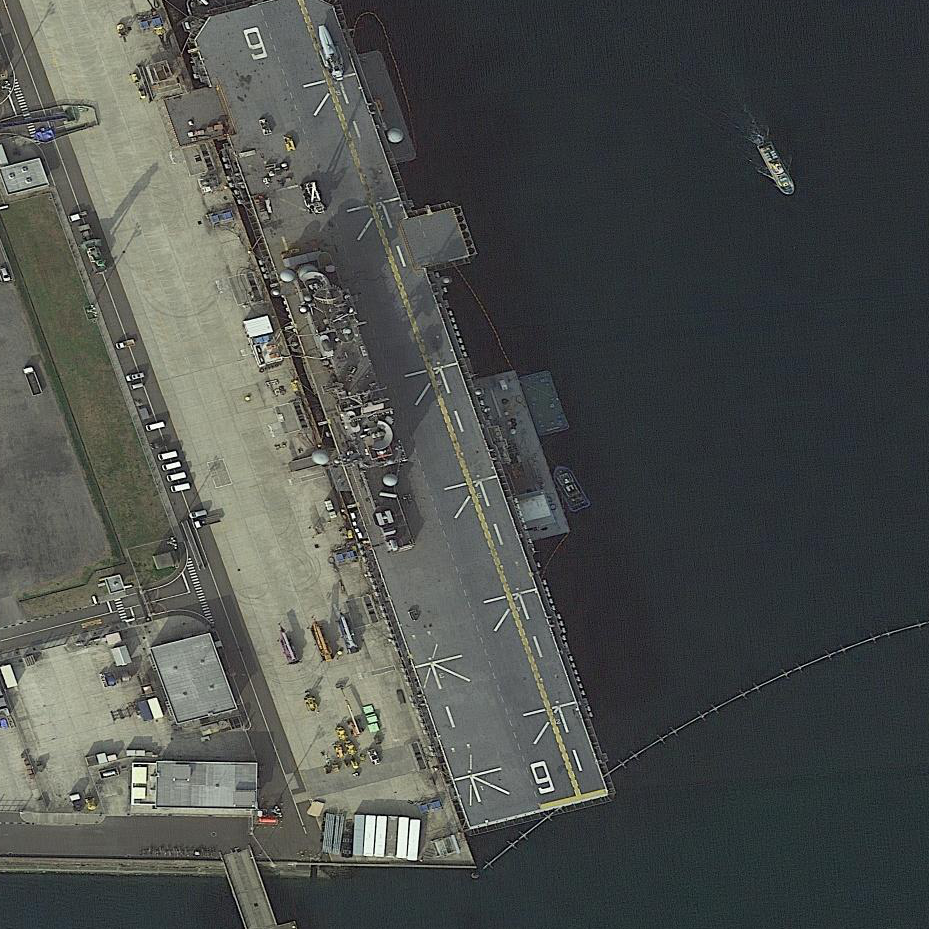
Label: Wasp-class_assault_ship